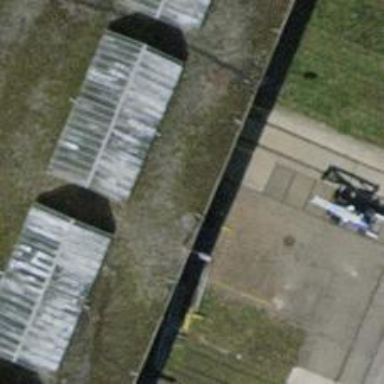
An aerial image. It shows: Railway yard with one track in service.